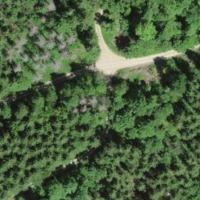
EUNIS habitat code: 44
Species observed at this site:
Circaea lutetiana
Lysimachia vulgaris